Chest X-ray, PA view. Patient: 16 years old, sex M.
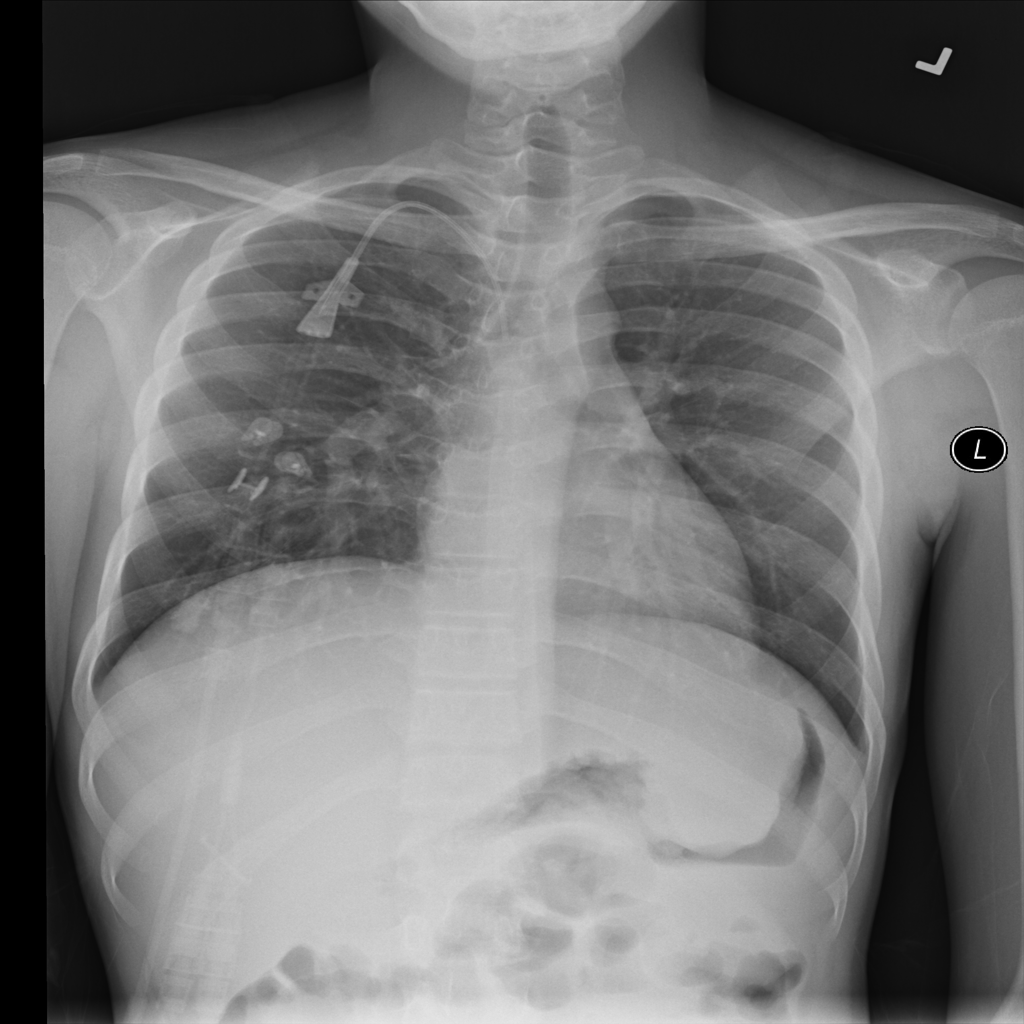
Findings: No Finding